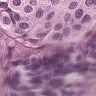
Metastatic tissue present: yes